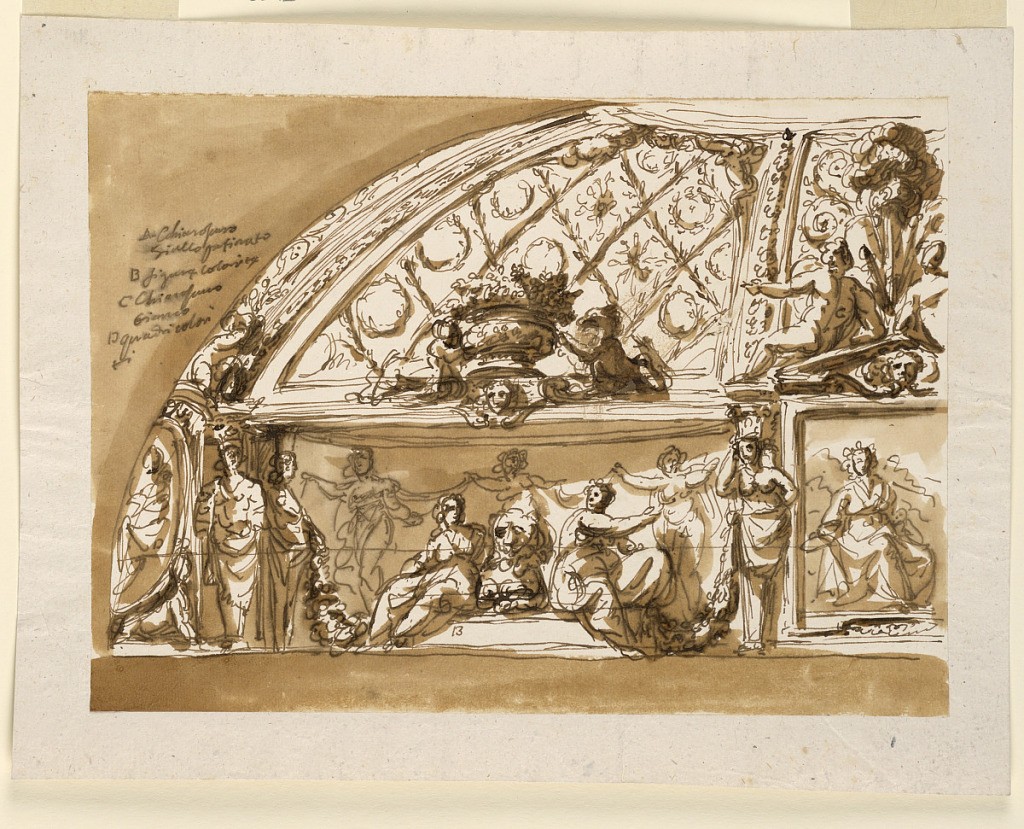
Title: Design for Ceiling Decoration
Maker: Giuseppe Barberi, Italian, 1746–1809
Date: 1746–1809
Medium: Pen and brown ink, brush and brown wash on off-white laid paper, lined
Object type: Drawing
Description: Design for Ceiling Decoration.